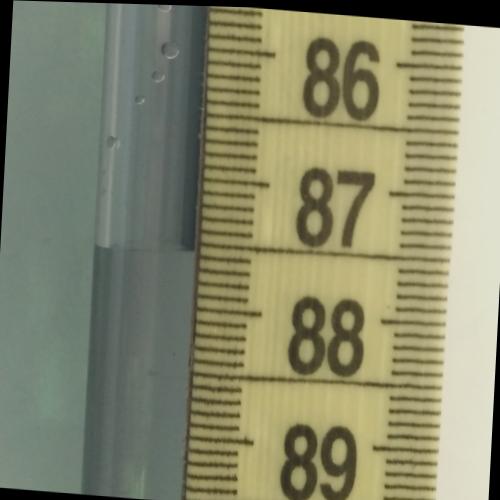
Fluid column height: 87.6 cm